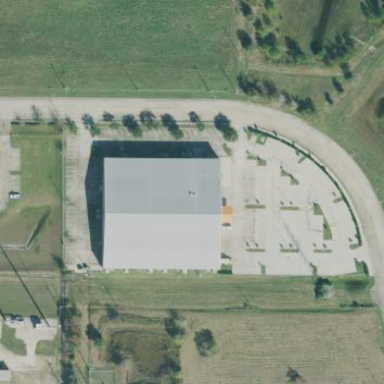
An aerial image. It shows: Commercial building that houses trampoline park.